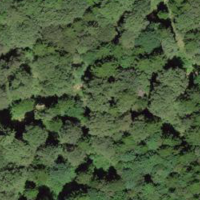
EUNIS habitat code: 41
Species observed at this site:
Mercurialis perennis